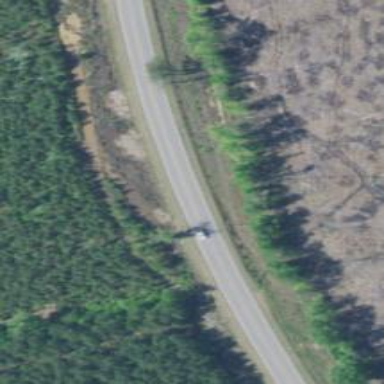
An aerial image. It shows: Asphalt road classified as trunk highway.